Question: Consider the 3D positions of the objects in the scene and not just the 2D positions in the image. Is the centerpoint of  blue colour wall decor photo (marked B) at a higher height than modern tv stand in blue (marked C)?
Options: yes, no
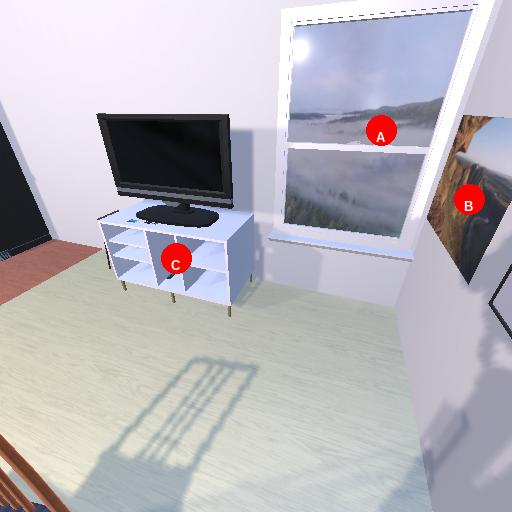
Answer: yes